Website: macys
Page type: billing-address
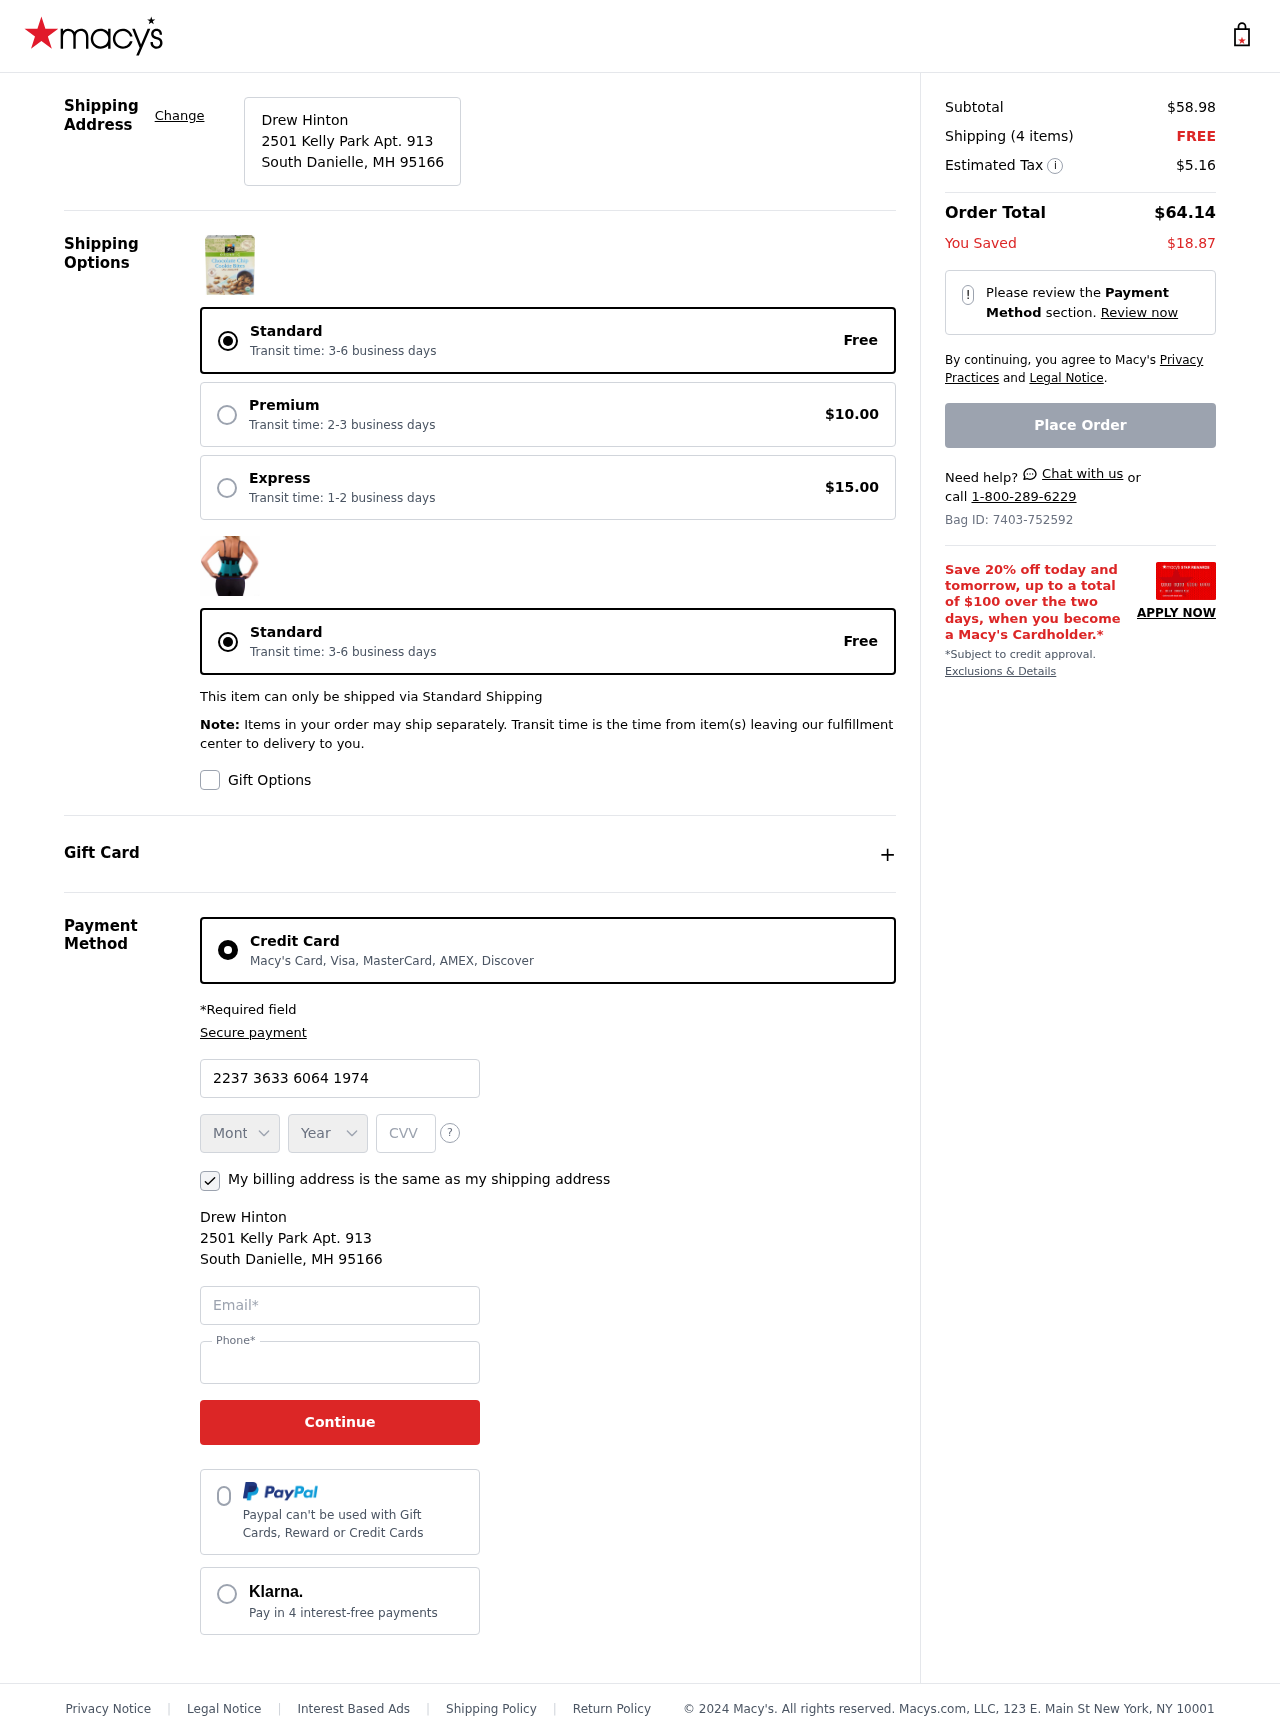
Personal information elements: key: PII_CARD_CVV
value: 772
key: PII_CARD_EXPIRY_MONTH
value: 12
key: PII_CARD_EXPIRY_YEAR
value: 27
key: PII_CARD_NUMBER
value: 2237 3633 6064 1974
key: PII_CITY_STATE_ZIP
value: South Danielle, MH 95166
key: PII_EMAIL
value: drew_hinton@hotmail.com
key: PII_FULLNAME
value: Drew Hinton
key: PII_PHONE
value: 8828473316
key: PII_STREET
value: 2501 Kelly Park Apt. 913
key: PII_FULLNAME2
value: Drew Hinton
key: PII_STREET2
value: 2501 Kelly Park Apt. 913
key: PII_CITY_STATE_ZIP2
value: South Danielle, MH 95166
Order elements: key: ORDER_SUBTOTAL
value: $58.98
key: ORDER_NUM_ITEMS
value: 4
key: ORDER_SHIPPING_COST
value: FREE
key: ORDER_TAX
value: $5.16
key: ORDER_TOTAL
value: $64.14
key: ORDER_SAVINGS
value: $18.87
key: ORDER_ID
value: Bag ID: 7403-752592